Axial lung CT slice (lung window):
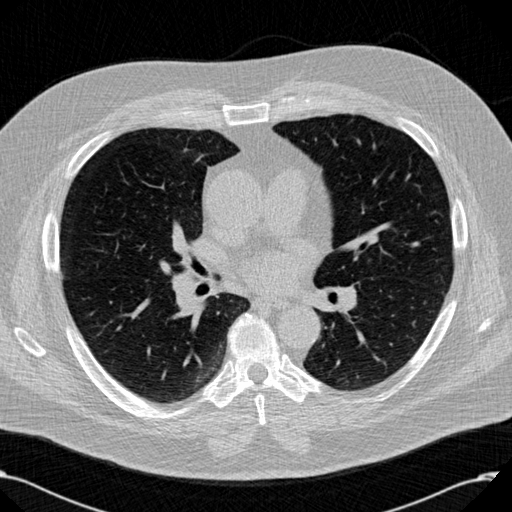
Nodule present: no